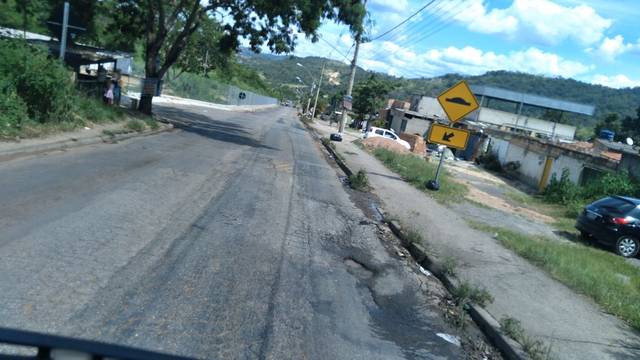
Region: Brazil
Coordinates: -19.868, -43.89